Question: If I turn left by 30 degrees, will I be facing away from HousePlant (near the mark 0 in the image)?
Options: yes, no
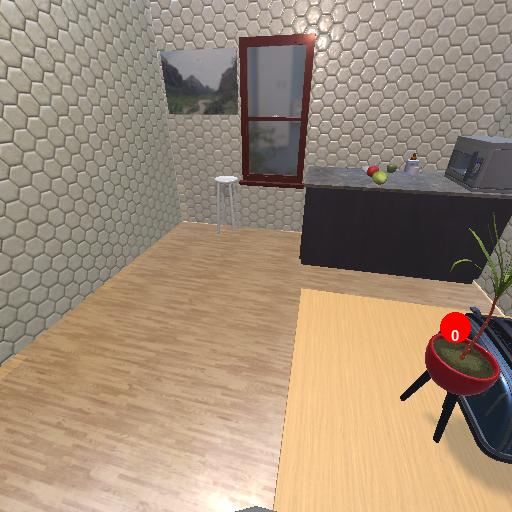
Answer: yes